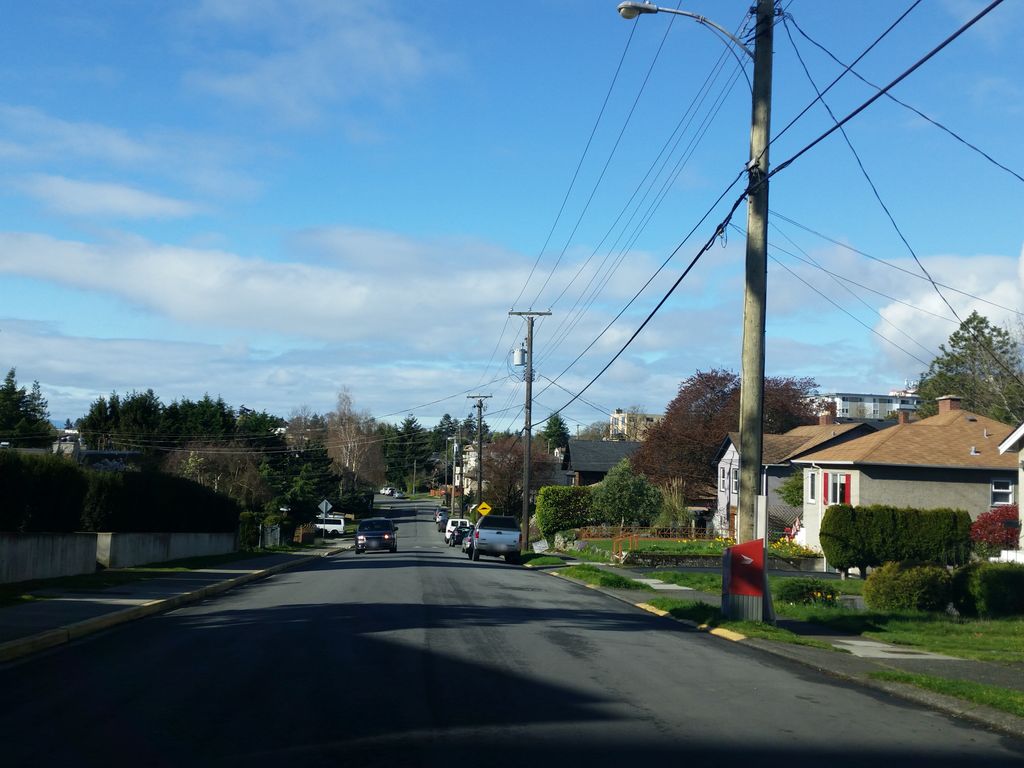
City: victoria